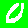
Digit: 0